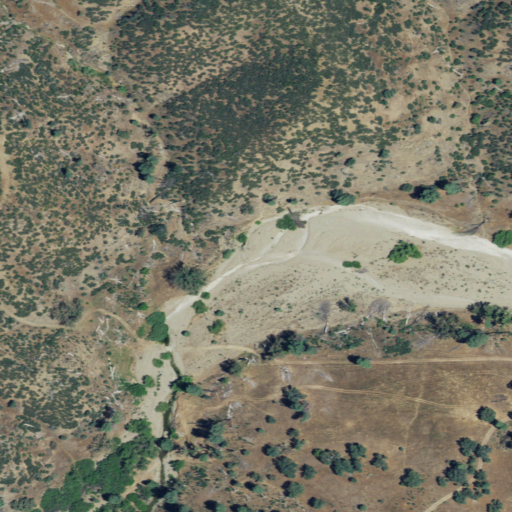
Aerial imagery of valley in California named Sulphur Spring Gulch containing shrub, grassland, herbaceous wetlands, and woody wetlands